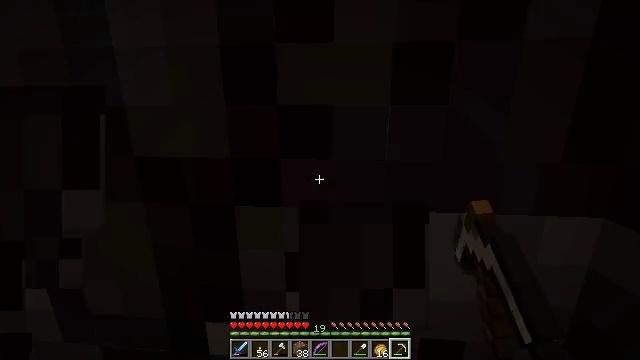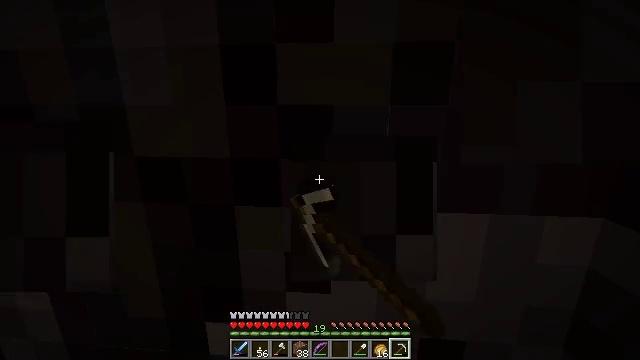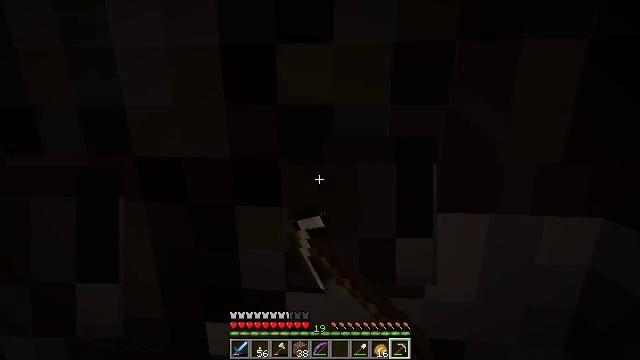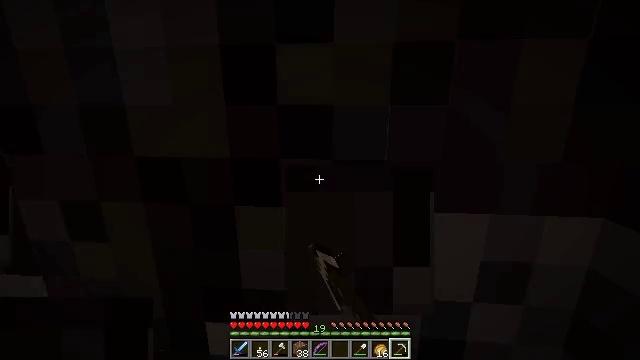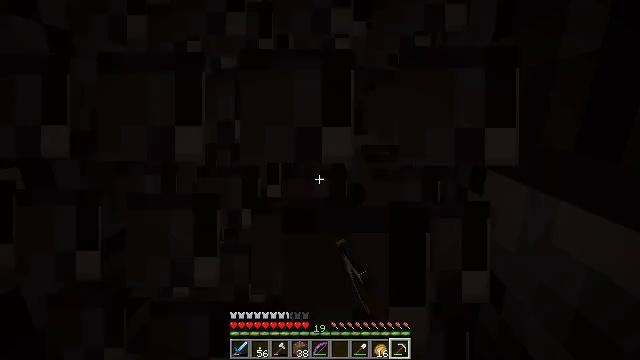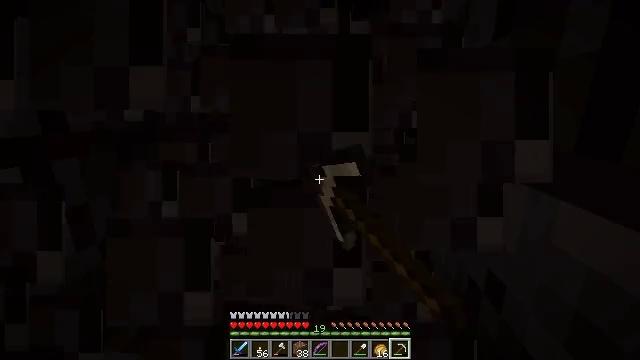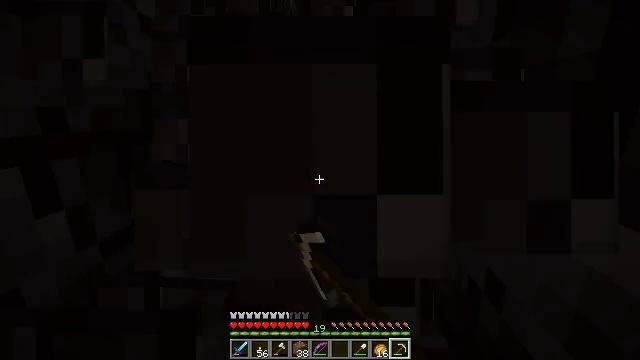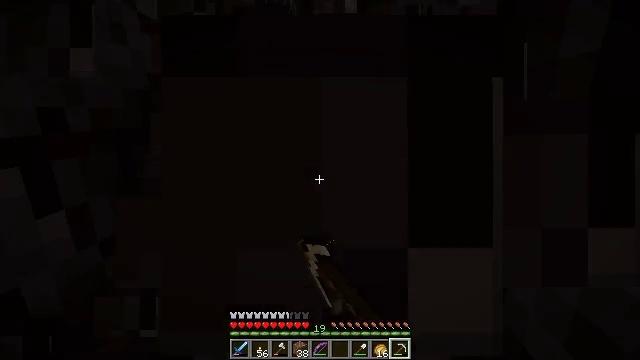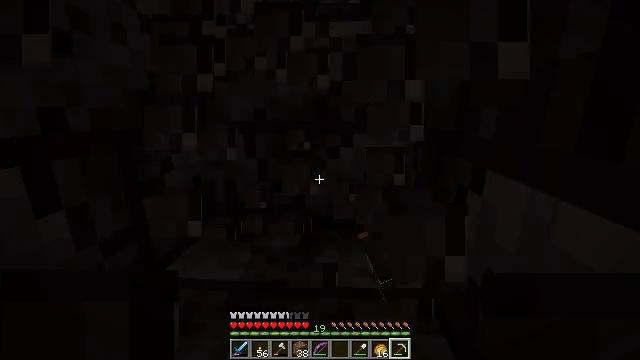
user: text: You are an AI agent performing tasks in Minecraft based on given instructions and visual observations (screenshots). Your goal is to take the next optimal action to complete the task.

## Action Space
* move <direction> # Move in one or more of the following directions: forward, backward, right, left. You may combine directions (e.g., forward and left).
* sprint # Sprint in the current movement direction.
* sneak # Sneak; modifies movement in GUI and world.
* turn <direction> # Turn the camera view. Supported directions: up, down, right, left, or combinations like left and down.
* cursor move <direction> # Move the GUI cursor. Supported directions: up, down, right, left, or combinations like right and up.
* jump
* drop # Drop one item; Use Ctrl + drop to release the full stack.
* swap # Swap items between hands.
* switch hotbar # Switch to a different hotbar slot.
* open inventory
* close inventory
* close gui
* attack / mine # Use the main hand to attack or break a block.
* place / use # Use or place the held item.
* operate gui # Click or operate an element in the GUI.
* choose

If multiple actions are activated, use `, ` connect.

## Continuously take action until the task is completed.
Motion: motion action
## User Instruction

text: Attack the cracked polished blackstone bricks to gather it.
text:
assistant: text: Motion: attack / mine
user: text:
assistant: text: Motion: attack / mine
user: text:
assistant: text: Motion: attack / mine
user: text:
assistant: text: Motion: attack / mine
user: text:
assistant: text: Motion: attack / mine
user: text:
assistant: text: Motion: attack / mine
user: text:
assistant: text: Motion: attack / mine
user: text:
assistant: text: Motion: attack / mine
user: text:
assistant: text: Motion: attack / mine